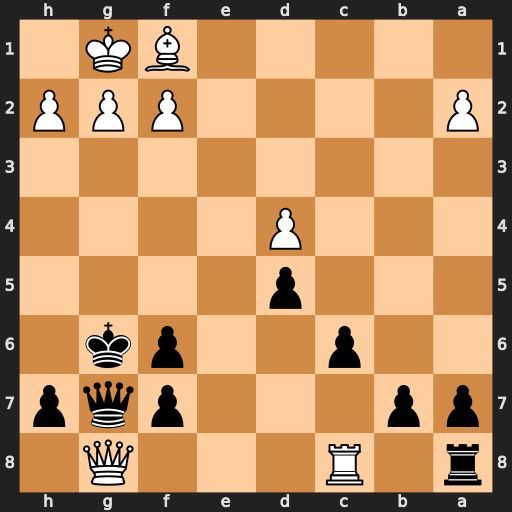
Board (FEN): r1R3Q1/pp3pqp/2p2pk1/3p4/3P4/8/P4PPP/5BK1
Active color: b
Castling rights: -
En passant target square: -
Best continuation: Qxg8 Rxg8+ Rxg8